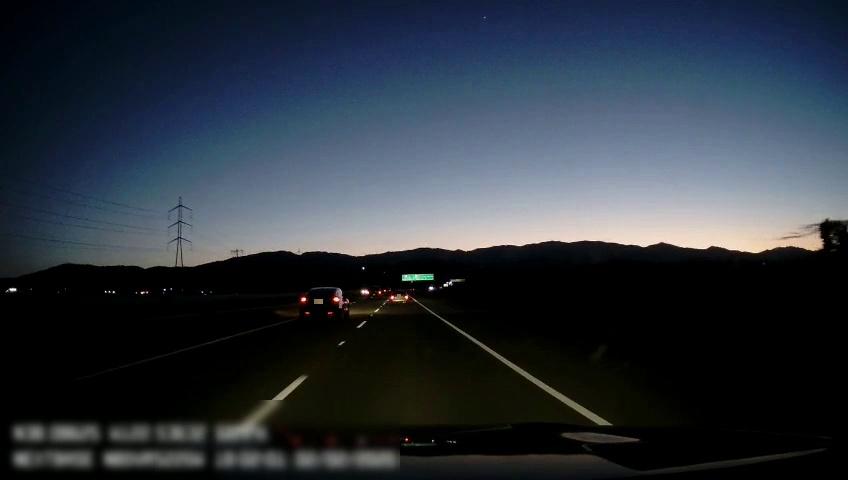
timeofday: Dusk/Dawn/Twilight
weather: Sunny
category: Drivable Space
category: Vehicles | Car
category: Vehicles | Car
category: Vehicles | Car
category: Lanes | Current Lane
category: Lanes | Current Lane
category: Lanes | Alternate Lane
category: Traffic | Signs